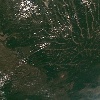
Label: land